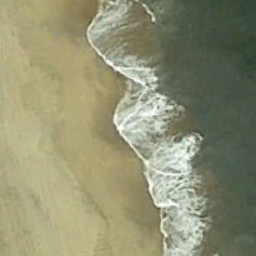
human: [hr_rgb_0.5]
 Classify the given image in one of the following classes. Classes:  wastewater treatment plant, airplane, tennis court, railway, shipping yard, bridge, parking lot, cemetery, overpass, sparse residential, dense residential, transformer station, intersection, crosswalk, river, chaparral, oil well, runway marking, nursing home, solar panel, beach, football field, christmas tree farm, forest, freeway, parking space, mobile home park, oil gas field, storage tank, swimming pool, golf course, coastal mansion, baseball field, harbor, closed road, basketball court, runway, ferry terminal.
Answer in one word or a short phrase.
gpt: beach